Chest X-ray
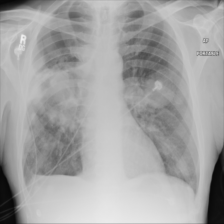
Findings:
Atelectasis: negative
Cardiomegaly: negative
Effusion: negative
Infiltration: negative
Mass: positive
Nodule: negative
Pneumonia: negative
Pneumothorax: negative
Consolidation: negative
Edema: negative
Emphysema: negative
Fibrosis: negative
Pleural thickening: negative
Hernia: negative